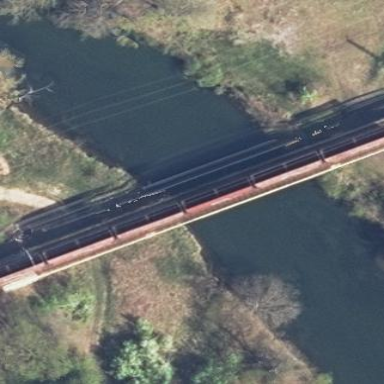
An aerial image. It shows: Man-made bridge.